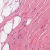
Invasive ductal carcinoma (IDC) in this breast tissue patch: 0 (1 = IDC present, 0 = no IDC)